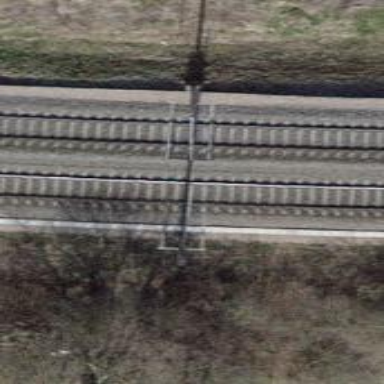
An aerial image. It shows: Single-track electrified railway with contact line.